Question: I'm making a webpage wherein a user can make his/her own functions, then those functions will become like an option to the side of the webpage so when they are click/selected they can be used. Here's the flow
1. User creates function written in js
2. when save button is click it will automatically be save to Savedfunction.js file
3. the created function will be called as a checkbox so that it can be use
Here's a picture to further elaborate the problem:

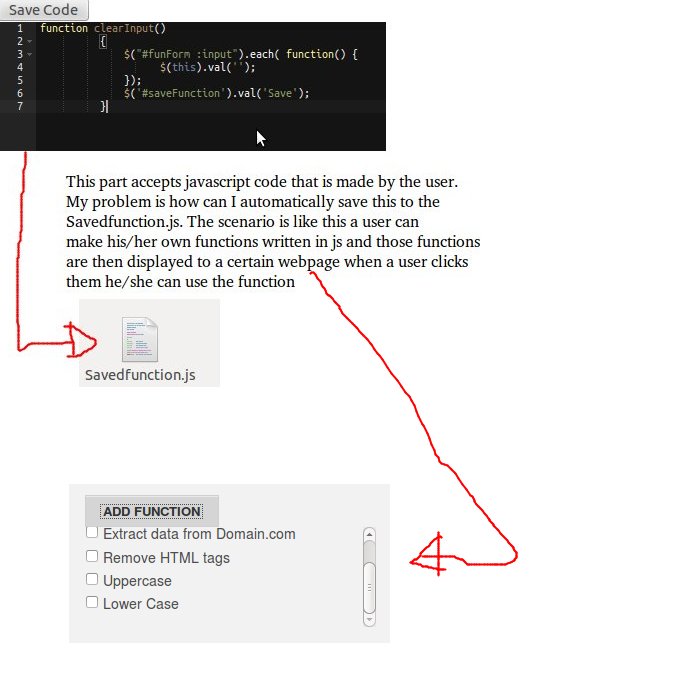
Answer: ---
Chrome has the new 'download' attribute
but it works also on other brosers without the download attribute.
'''
var txt='var x = 3,lol=fun;';
function dl(data,filename){
var b=document.createElement('a');
b.download=filename;
b.textContent=filename;
b.href='data:application/json;base64,'+
window.btoa(unescape(encodeURIComponent(data)));
return b
}
document.body.appendChild(dl(txt,'my.js'));
'''
<URL>
in the comment is also a link for automatic download.
---
note:if you want to save the function to the server you need a server language like php
'''
<?php
if($_POST['fn']&&$_POST['data']){
$fh=fopen($_POST['fn'],'w') or die("can't open file");
if(fwrite($fh,$_POST['data'])){
echo '["ok":"file saved"]';// maybe return the saved code.
//echo json_encode($_POST);
}else{
echo '["error":"can't save the file"]';
}
fclose($fh);
}
?>
'''
---
you can also store the data inside (clientSide):
'''
window.localStorage
window.sessionStorage
webSQL
indexedDB
'''
---
don't use 'eval();'
use:
'''
var js="var x='hey';alert(x);"
(new Function(js))()
'''
---
if you have any other questions just ask.